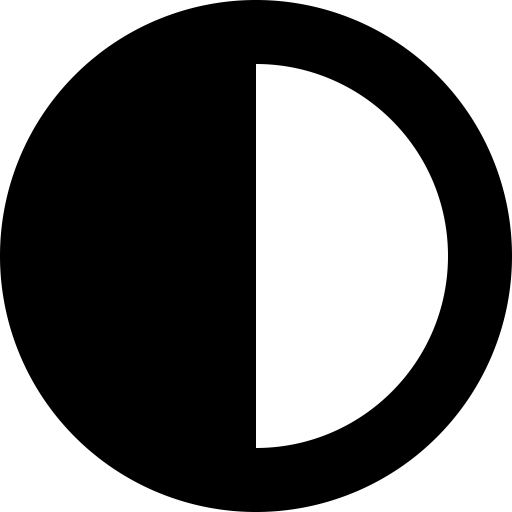
Tags: icon, FontAwesome, fa-icon, solid, circle, half, stroke